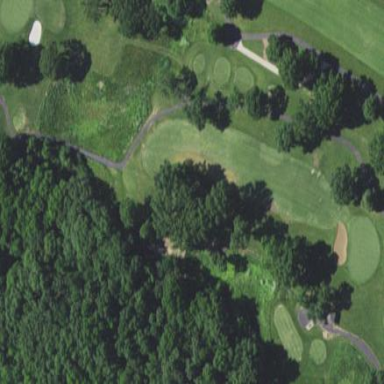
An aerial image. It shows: Golf fairway surrounded by grass.